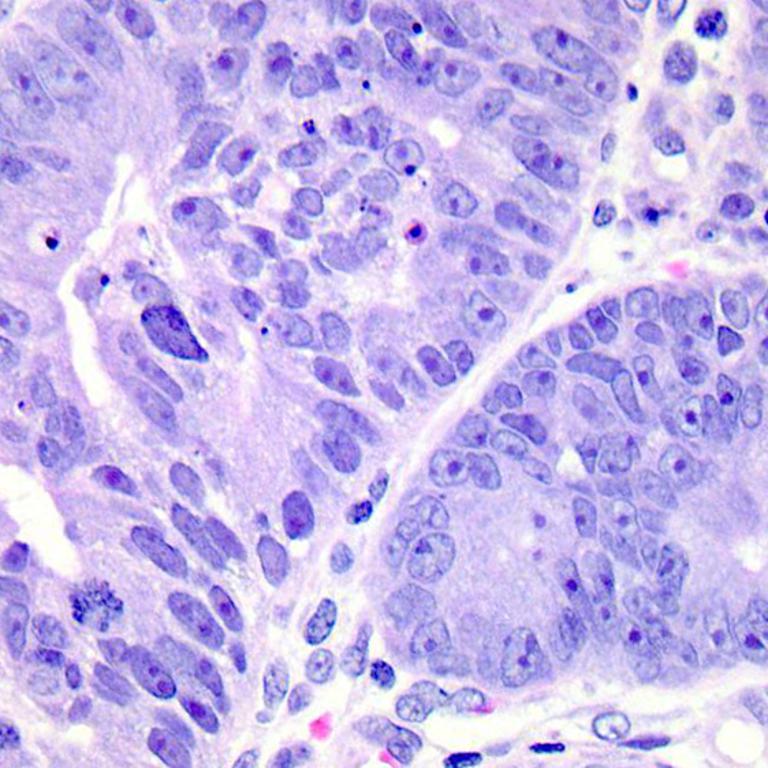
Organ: colon
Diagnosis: adenocarcinomas